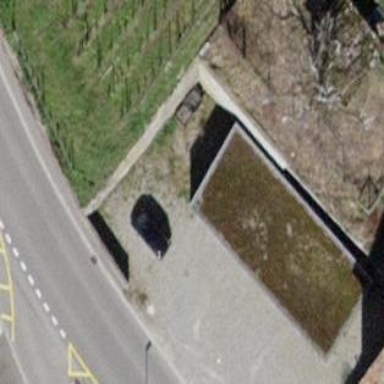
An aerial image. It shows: Carport building.